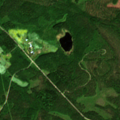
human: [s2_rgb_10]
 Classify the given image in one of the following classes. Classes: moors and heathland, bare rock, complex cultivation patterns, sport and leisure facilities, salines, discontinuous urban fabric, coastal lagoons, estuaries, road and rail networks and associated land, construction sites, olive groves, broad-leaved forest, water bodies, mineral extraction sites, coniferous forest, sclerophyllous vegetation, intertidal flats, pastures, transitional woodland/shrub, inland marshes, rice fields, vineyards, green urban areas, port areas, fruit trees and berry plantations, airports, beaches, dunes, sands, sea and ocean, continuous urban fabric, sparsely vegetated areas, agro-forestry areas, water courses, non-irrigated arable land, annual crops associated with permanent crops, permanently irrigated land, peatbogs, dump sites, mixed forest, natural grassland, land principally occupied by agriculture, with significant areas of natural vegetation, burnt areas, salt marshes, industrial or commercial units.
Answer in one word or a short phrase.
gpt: land principally occupied by agriculture, with significant areas of natural vegetation, broad-leaved forest, coniferous forest, mixed forest